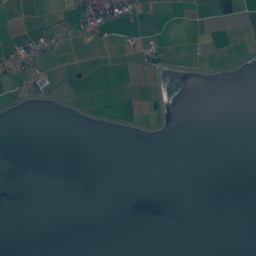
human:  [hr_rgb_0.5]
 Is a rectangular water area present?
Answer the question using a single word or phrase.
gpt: yes

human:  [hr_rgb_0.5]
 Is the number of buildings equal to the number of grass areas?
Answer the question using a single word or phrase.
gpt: no

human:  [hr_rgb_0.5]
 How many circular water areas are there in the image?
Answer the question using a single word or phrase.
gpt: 4

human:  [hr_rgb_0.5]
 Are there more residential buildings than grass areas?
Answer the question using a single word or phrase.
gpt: yes

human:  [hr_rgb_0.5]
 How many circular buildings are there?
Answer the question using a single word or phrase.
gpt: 1

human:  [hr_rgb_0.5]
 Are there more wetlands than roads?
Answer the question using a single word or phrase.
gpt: no

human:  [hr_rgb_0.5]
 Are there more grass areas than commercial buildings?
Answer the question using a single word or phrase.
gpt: yes

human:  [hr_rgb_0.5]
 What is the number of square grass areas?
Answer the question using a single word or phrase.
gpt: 0

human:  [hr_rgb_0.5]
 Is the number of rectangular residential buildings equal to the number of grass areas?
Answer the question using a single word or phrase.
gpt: no

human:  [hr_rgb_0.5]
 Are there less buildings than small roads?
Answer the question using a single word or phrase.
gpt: no

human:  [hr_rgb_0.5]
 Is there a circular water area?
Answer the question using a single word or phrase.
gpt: yes

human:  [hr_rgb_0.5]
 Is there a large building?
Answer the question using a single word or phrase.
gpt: no

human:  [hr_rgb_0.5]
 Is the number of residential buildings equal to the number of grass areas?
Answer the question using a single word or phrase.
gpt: no

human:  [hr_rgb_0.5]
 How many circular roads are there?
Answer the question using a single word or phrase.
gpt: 0

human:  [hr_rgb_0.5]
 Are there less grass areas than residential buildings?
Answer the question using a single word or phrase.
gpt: yes

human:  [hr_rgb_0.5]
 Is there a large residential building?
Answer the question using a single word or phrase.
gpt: no

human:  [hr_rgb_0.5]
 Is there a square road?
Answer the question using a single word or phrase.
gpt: no

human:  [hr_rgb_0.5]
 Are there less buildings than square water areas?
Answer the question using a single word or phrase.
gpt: no

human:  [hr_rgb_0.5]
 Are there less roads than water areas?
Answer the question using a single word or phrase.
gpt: no

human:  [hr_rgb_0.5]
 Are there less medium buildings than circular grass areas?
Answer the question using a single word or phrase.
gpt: no

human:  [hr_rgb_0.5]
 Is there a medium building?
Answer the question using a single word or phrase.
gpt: yes

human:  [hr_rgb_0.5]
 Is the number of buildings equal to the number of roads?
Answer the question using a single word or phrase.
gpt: no

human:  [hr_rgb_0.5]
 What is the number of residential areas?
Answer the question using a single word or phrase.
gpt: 5

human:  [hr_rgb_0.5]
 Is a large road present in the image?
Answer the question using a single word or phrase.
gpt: no

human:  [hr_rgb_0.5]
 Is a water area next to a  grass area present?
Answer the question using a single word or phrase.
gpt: yes

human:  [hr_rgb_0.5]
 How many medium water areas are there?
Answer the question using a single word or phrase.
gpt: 6

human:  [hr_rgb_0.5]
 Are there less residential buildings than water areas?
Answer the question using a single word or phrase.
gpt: no

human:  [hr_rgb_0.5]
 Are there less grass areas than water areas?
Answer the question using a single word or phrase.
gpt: no

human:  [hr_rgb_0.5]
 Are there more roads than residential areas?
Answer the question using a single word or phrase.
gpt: yes

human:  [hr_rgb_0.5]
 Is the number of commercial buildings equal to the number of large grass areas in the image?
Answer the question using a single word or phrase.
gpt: no

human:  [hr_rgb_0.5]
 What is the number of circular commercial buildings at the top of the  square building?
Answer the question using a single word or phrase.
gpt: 0

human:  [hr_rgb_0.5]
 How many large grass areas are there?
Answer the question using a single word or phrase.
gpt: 122

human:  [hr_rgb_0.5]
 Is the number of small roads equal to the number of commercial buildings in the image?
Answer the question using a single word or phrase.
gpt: no

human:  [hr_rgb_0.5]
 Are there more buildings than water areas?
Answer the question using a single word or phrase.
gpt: yes

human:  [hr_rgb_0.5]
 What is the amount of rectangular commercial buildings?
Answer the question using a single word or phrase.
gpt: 7

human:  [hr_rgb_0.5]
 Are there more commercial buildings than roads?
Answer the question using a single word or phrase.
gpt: no